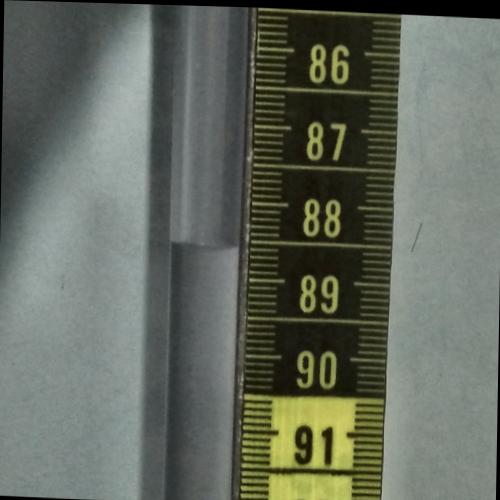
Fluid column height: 88.6 cm